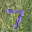
Label: 7